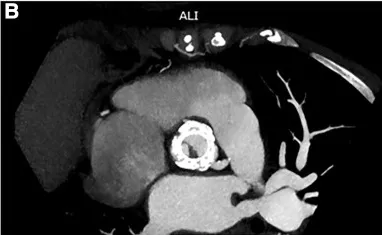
Right. Coronary cusps.
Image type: radiology (ct)